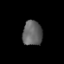
Tissue: lung
Cell type: Epithelial cells
Senescence score: 0.2431
Nuclear area (px): 468
Mean DAPI intensity: 101.415